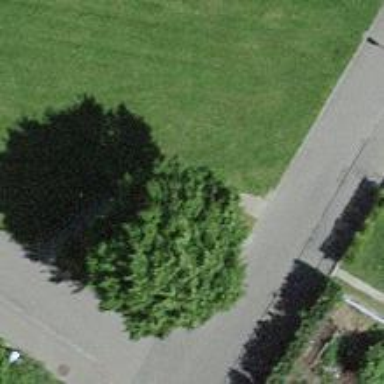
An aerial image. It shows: Brown bench in the vicinity.